Interaction volume radius: 10 \u00c5
Interaction volume height: 40 \u00c5
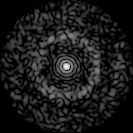
Disorder parameter: 0.8302